Question: How can I add dollar symbol and round it to two digits in the table that's drawn by 'grid.draw' of package 'gridExtra'?
I am using 'round' before I draw the table but I dont know how to round and add "$" together and draw the table. Any suggestion would be appreciated.

Here is my data 'df'
'''
A B
aa 13.143733 0.<PHONE>
bb 1.459788 0.<PHONE>
cc 0.000000 0.<PHONE>
dd 4.884422 0.69697260
ee 10.633865 2.92650123
grid.draw(tableGrob(df,show.csep=TRUE, show.rsep=TRUE,
show.box=TRUE, separator="black",
name="test",gp=gpar(fontsize=6, lwd=2)))
'''
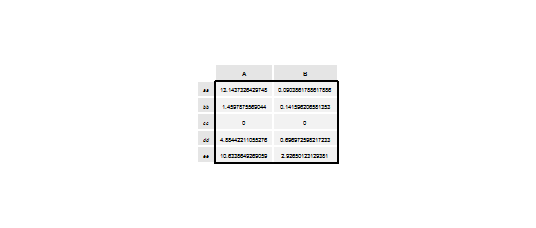
Answer: Using 'plyr' , you can use the 'colwise' function to apply a function over many columns.
'''
library(plyr)
dat <- numcolwise(round_any)(dat,0.01)
dat <- colwise(paste)(dat,'$')
'''